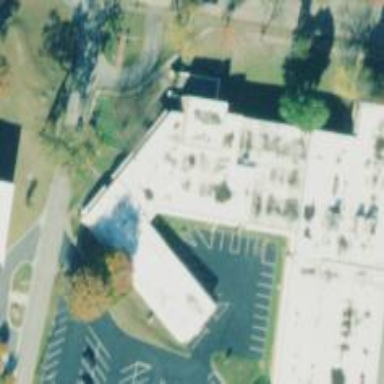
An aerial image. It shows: Police building.